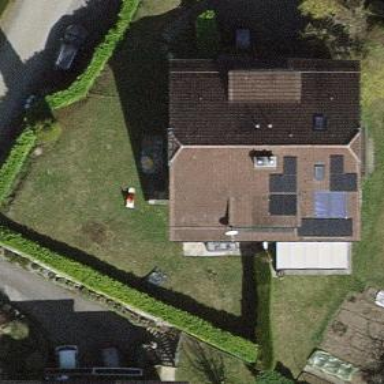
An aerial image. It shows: Simple house.